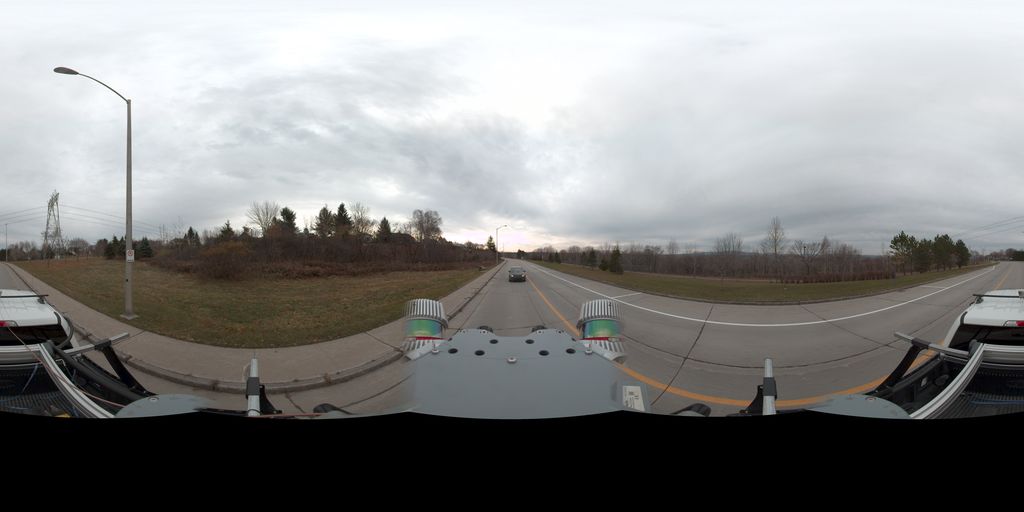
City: quebec_city